Brain MRI, t2w sequence, axial 2D slice.
Patient: age 34, sex F, weight 90 kg, height 1.9 m
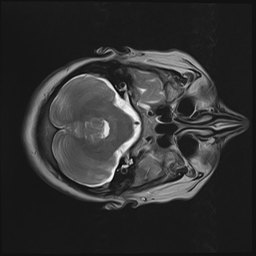